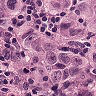
Metastatic tissue present: yes